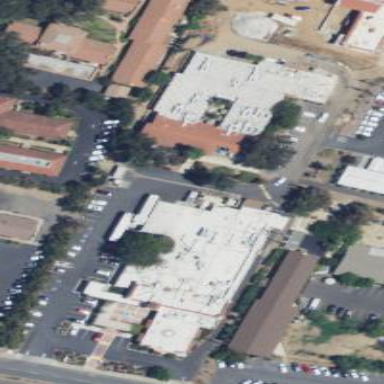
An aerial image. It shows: Hospital providing healthcare services.